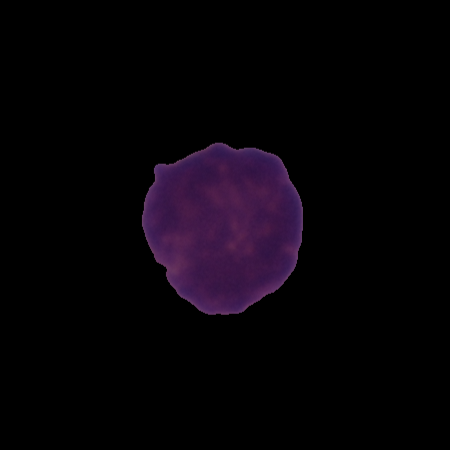
Label: healthy